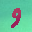
Label: 9